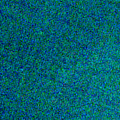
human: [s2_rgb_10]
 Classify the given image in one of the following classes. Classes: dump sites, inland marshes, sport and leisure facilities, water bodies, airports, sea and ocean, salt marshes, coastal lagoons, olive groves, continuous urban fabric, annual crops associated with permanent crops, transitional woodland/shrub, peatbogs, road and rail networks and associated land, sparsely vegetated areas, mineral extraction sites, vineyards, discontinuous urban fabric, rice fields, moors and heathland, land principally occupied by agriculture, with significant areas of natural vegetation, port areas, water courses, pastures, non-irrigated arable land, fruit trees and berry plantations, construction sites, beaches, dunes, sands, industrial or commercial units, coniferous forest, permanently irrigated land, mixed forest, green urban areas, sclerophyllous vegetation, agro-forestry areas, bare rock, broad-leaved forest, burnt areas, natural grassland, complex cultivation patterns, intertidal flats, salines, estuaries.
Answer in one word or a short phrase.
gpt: sea and ocean